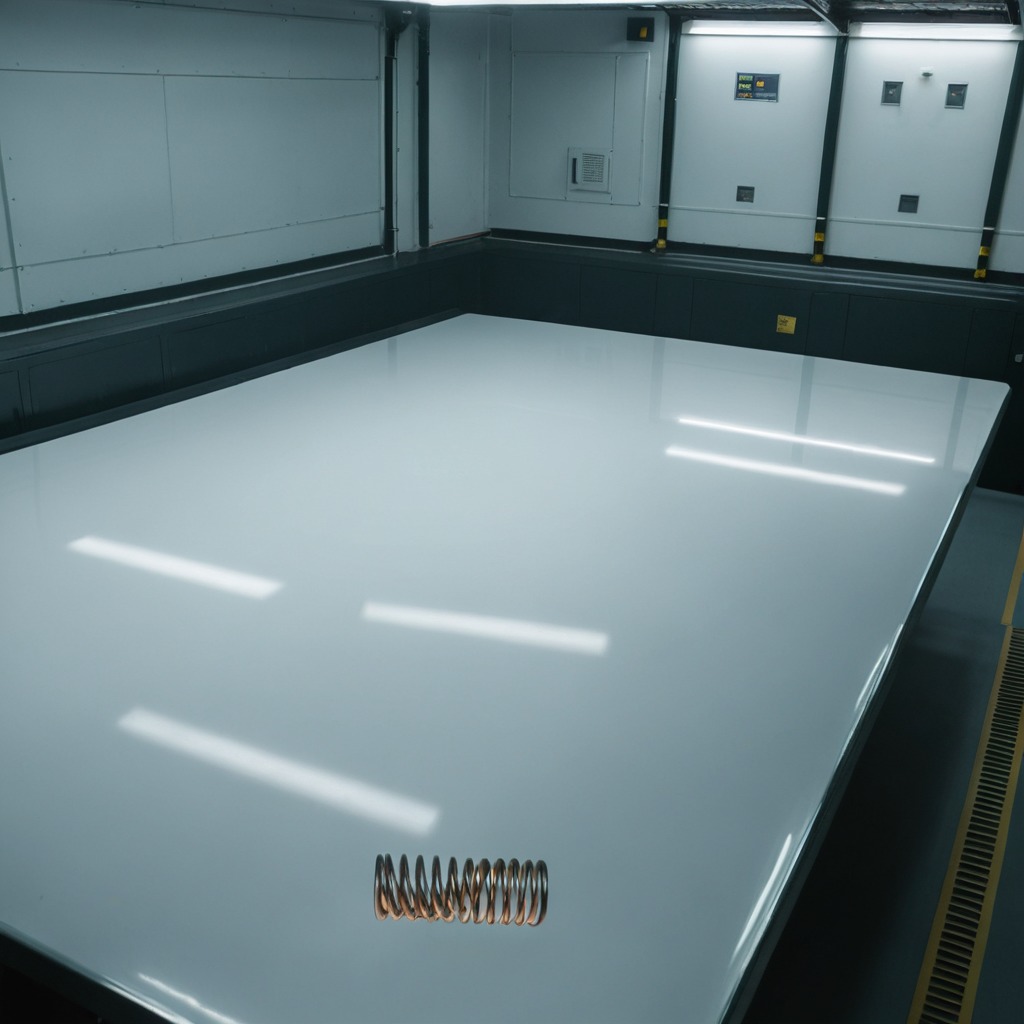
A coiled metal spring is lying on the table.